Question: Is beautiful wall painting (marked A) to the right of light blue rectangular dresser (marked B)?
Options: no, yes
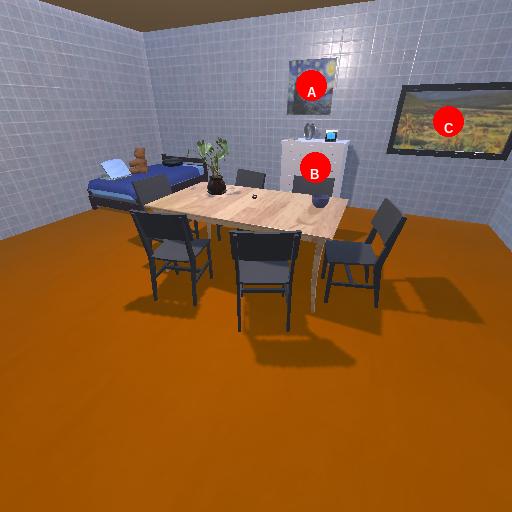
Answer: no